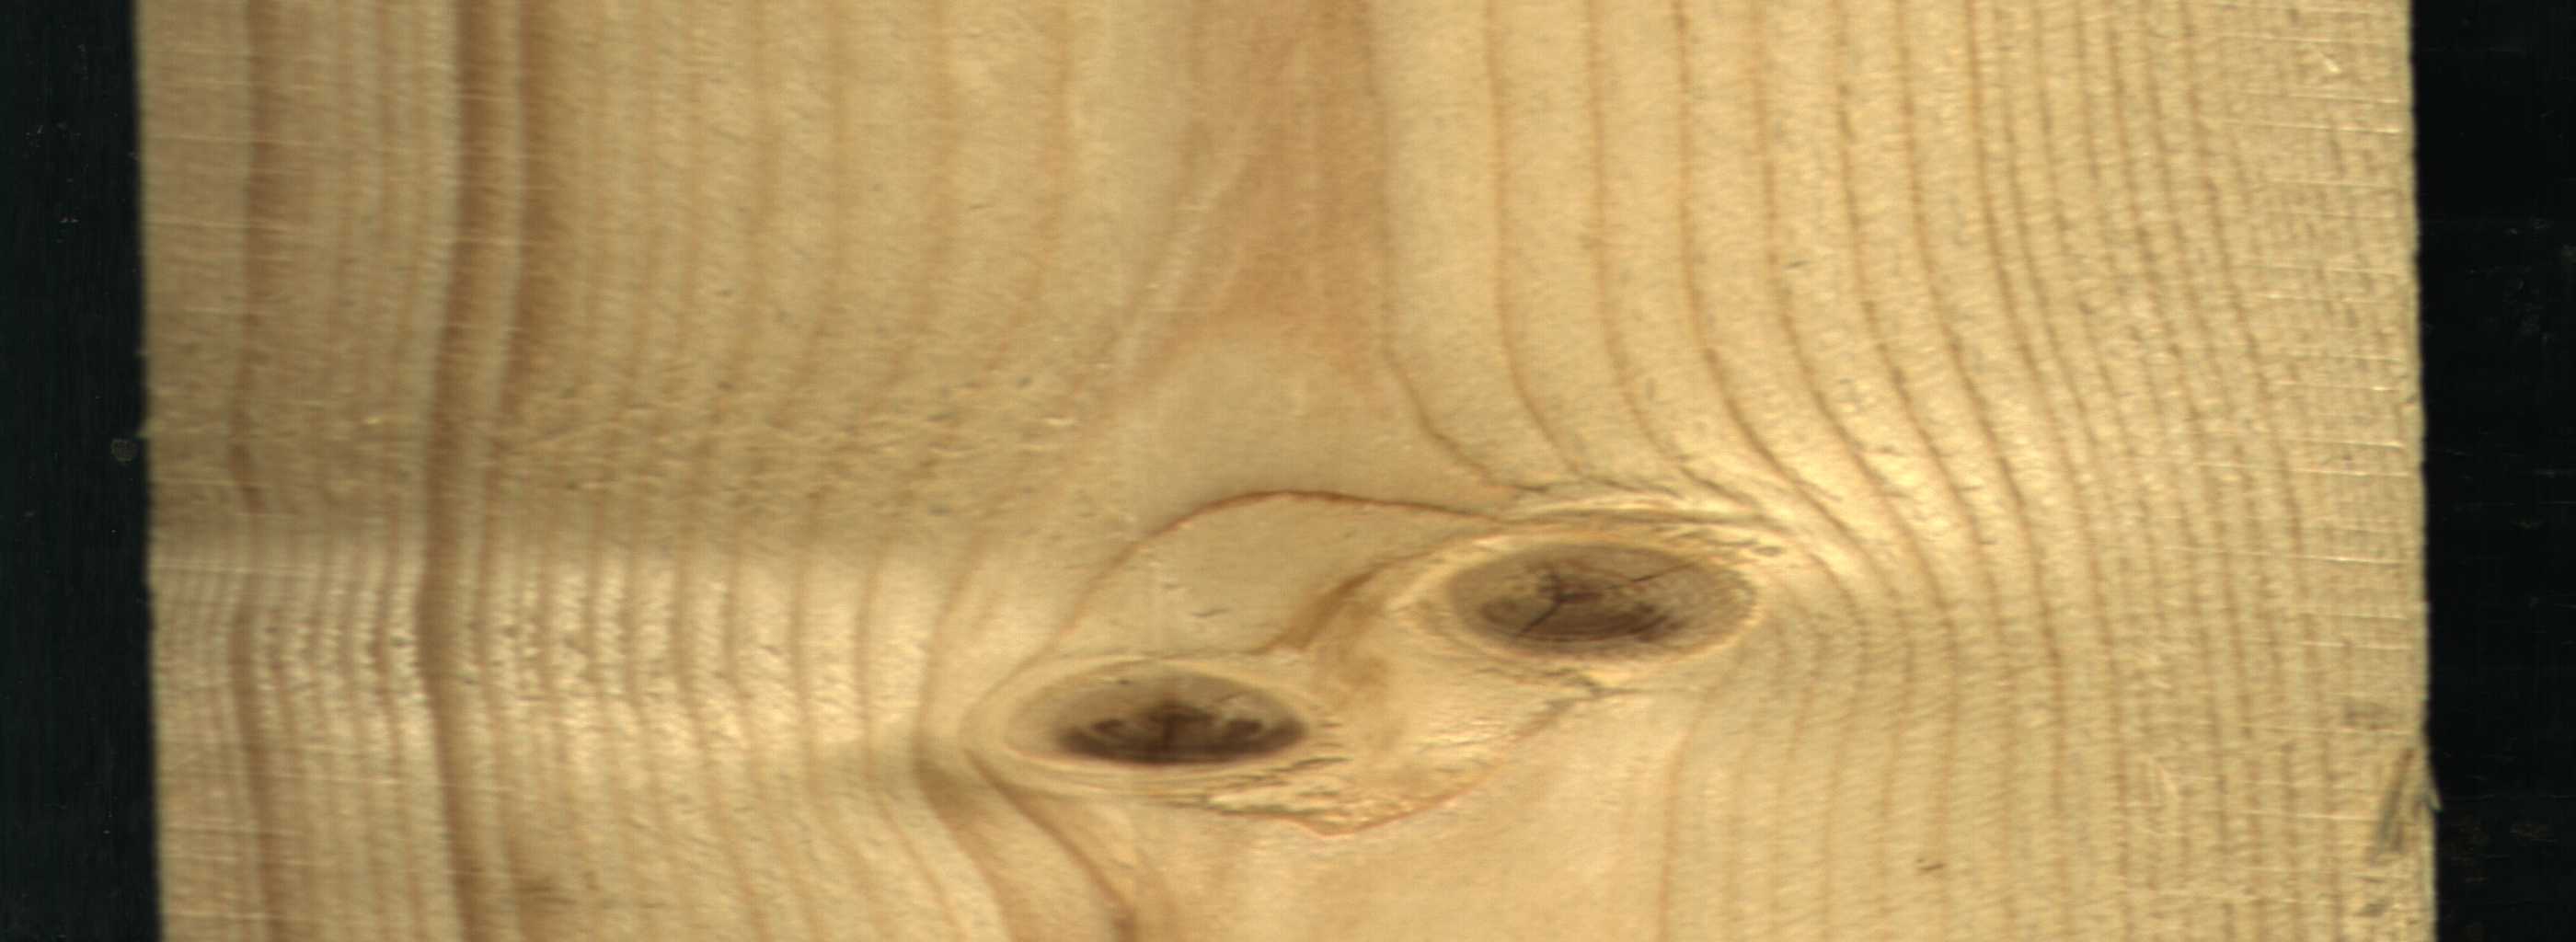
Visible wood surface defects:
Live_Knot
Live_Knot